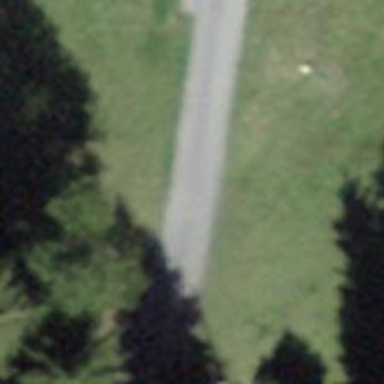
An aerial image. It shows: Well-maintained track road of grade 1.